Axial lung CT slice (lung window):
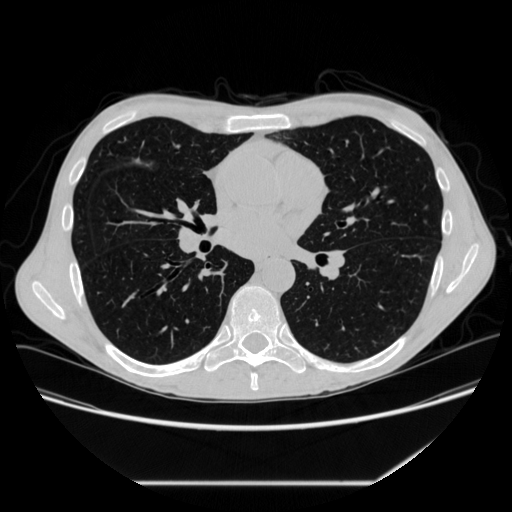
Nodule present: no